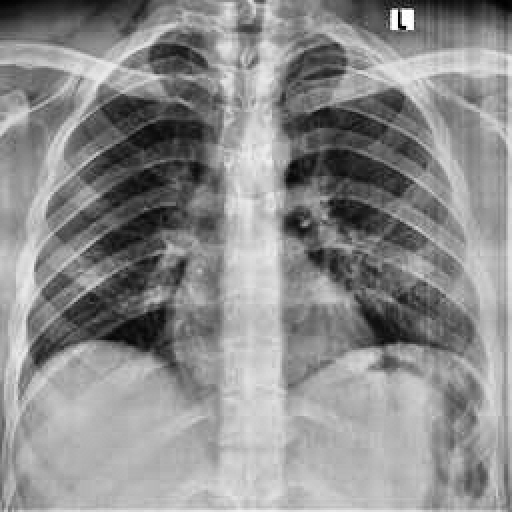
Finding: NORMAL